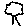
Label: tree